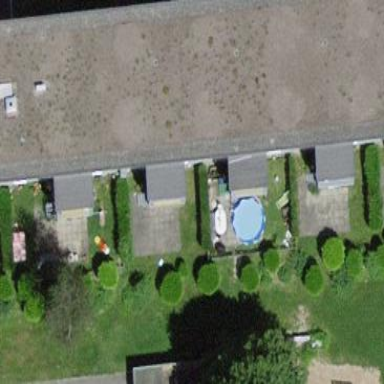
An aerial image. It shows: Building with flat roof.